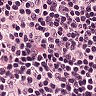
Metastatic tissue present: no